Question: I have a very long file which looks like this:
'''
0a
190 0.121212
191 0.232323
...
0b
190 0.1212
191 0.4545
...
16c
190 0.34654
191 0.567565
...
'''
I use awk to split the file into many smaller files using this command:
'''
awk '/[0-9][a-c]/{close(x); x=$0;}{print > x;}' spectrum.tsv
'''
This works, but the names of the output files all seem to contain a newline character at the end of the filename:

I have tried to remove the newline character with "sub" like so:
'''
awk '/[0-9][a-c]/{close(x); x=$0;}{sub(/^M/,"",x)}{print > x;}' spectrum.tsv
'''
But that leads to the same result.
So my question is, how can I avoid the newline character in the output filenames?
I am working on OSX 10.10 btw. The input file is from a Windows machine.
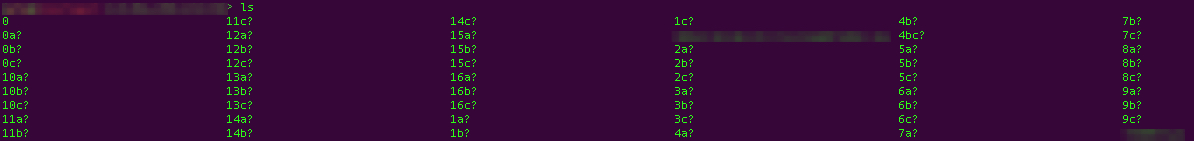
Answer: Run 'dos2unix' on your files before you let awk process them!
It will remove DOS style line endings, which is probably what is causing your head ache.